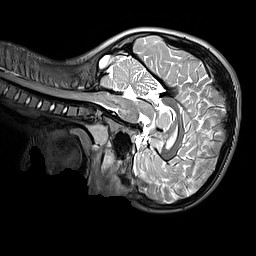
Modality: T2w
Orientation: sagittal
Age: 10
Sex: male
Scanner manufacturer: siemens
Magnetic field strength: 3 T
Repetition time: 3.2 s
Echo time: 0.408 s